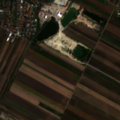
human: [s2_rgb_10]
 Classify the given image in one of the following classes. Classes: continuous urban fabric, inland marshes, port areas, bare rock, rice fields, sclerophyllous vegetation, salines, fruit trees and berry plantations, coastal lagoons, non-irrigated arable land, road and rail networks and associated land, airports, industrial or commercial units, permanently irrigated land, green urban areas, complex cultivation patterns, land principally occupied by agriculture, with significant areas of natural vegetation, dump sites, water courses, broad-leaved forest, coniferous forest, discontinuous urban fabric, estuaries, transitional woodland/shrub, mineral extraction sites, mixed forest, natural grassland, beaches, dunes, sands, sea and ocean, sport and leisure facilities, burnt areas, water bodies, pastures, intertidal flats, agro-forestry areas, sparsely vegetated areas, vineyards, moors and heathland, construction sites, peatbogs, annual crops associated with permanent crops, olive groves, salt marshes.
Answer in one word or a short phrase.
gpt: discontinuous urban fabric, mineral extraction sites, non-irrigated arable land, vineyards